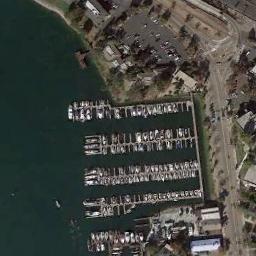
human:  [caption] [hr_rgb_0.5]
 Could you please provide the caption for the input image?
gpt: A lot of ships are in the harbor .

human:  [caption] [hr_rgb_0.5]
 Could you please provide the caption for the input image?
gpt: The harbor has lots of neatly docked boats and some plants, A parking lot and some buildings are on the shore .

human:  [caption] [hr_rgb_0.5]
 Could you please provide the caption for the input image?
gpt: Many ships moored on the sea next to the parking lot and the harbor next to the road .

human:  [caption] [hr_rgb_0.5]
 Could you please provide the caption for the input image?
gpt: There are different sizes of ships in the harbor .

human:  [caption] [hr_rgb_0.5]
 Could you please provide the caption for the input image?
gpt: There are some buildings and a parking lot beside the harbor with many ships .